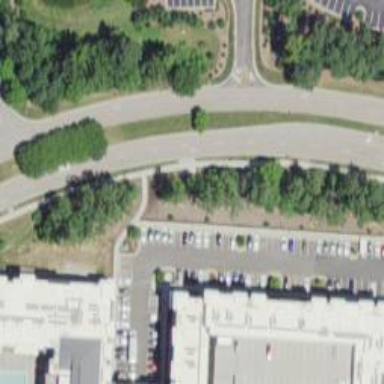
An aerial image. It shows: Secondary road with asphalt surface and separate sidewalk.